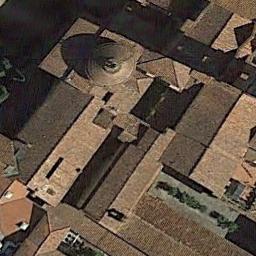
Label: church